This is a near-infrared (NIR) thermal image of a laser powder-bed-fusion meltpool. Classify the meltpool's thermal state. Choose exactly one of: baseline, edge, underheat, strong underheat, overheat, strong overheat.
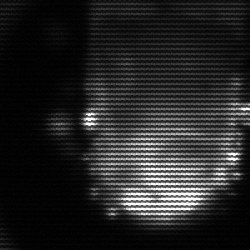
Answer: baseline